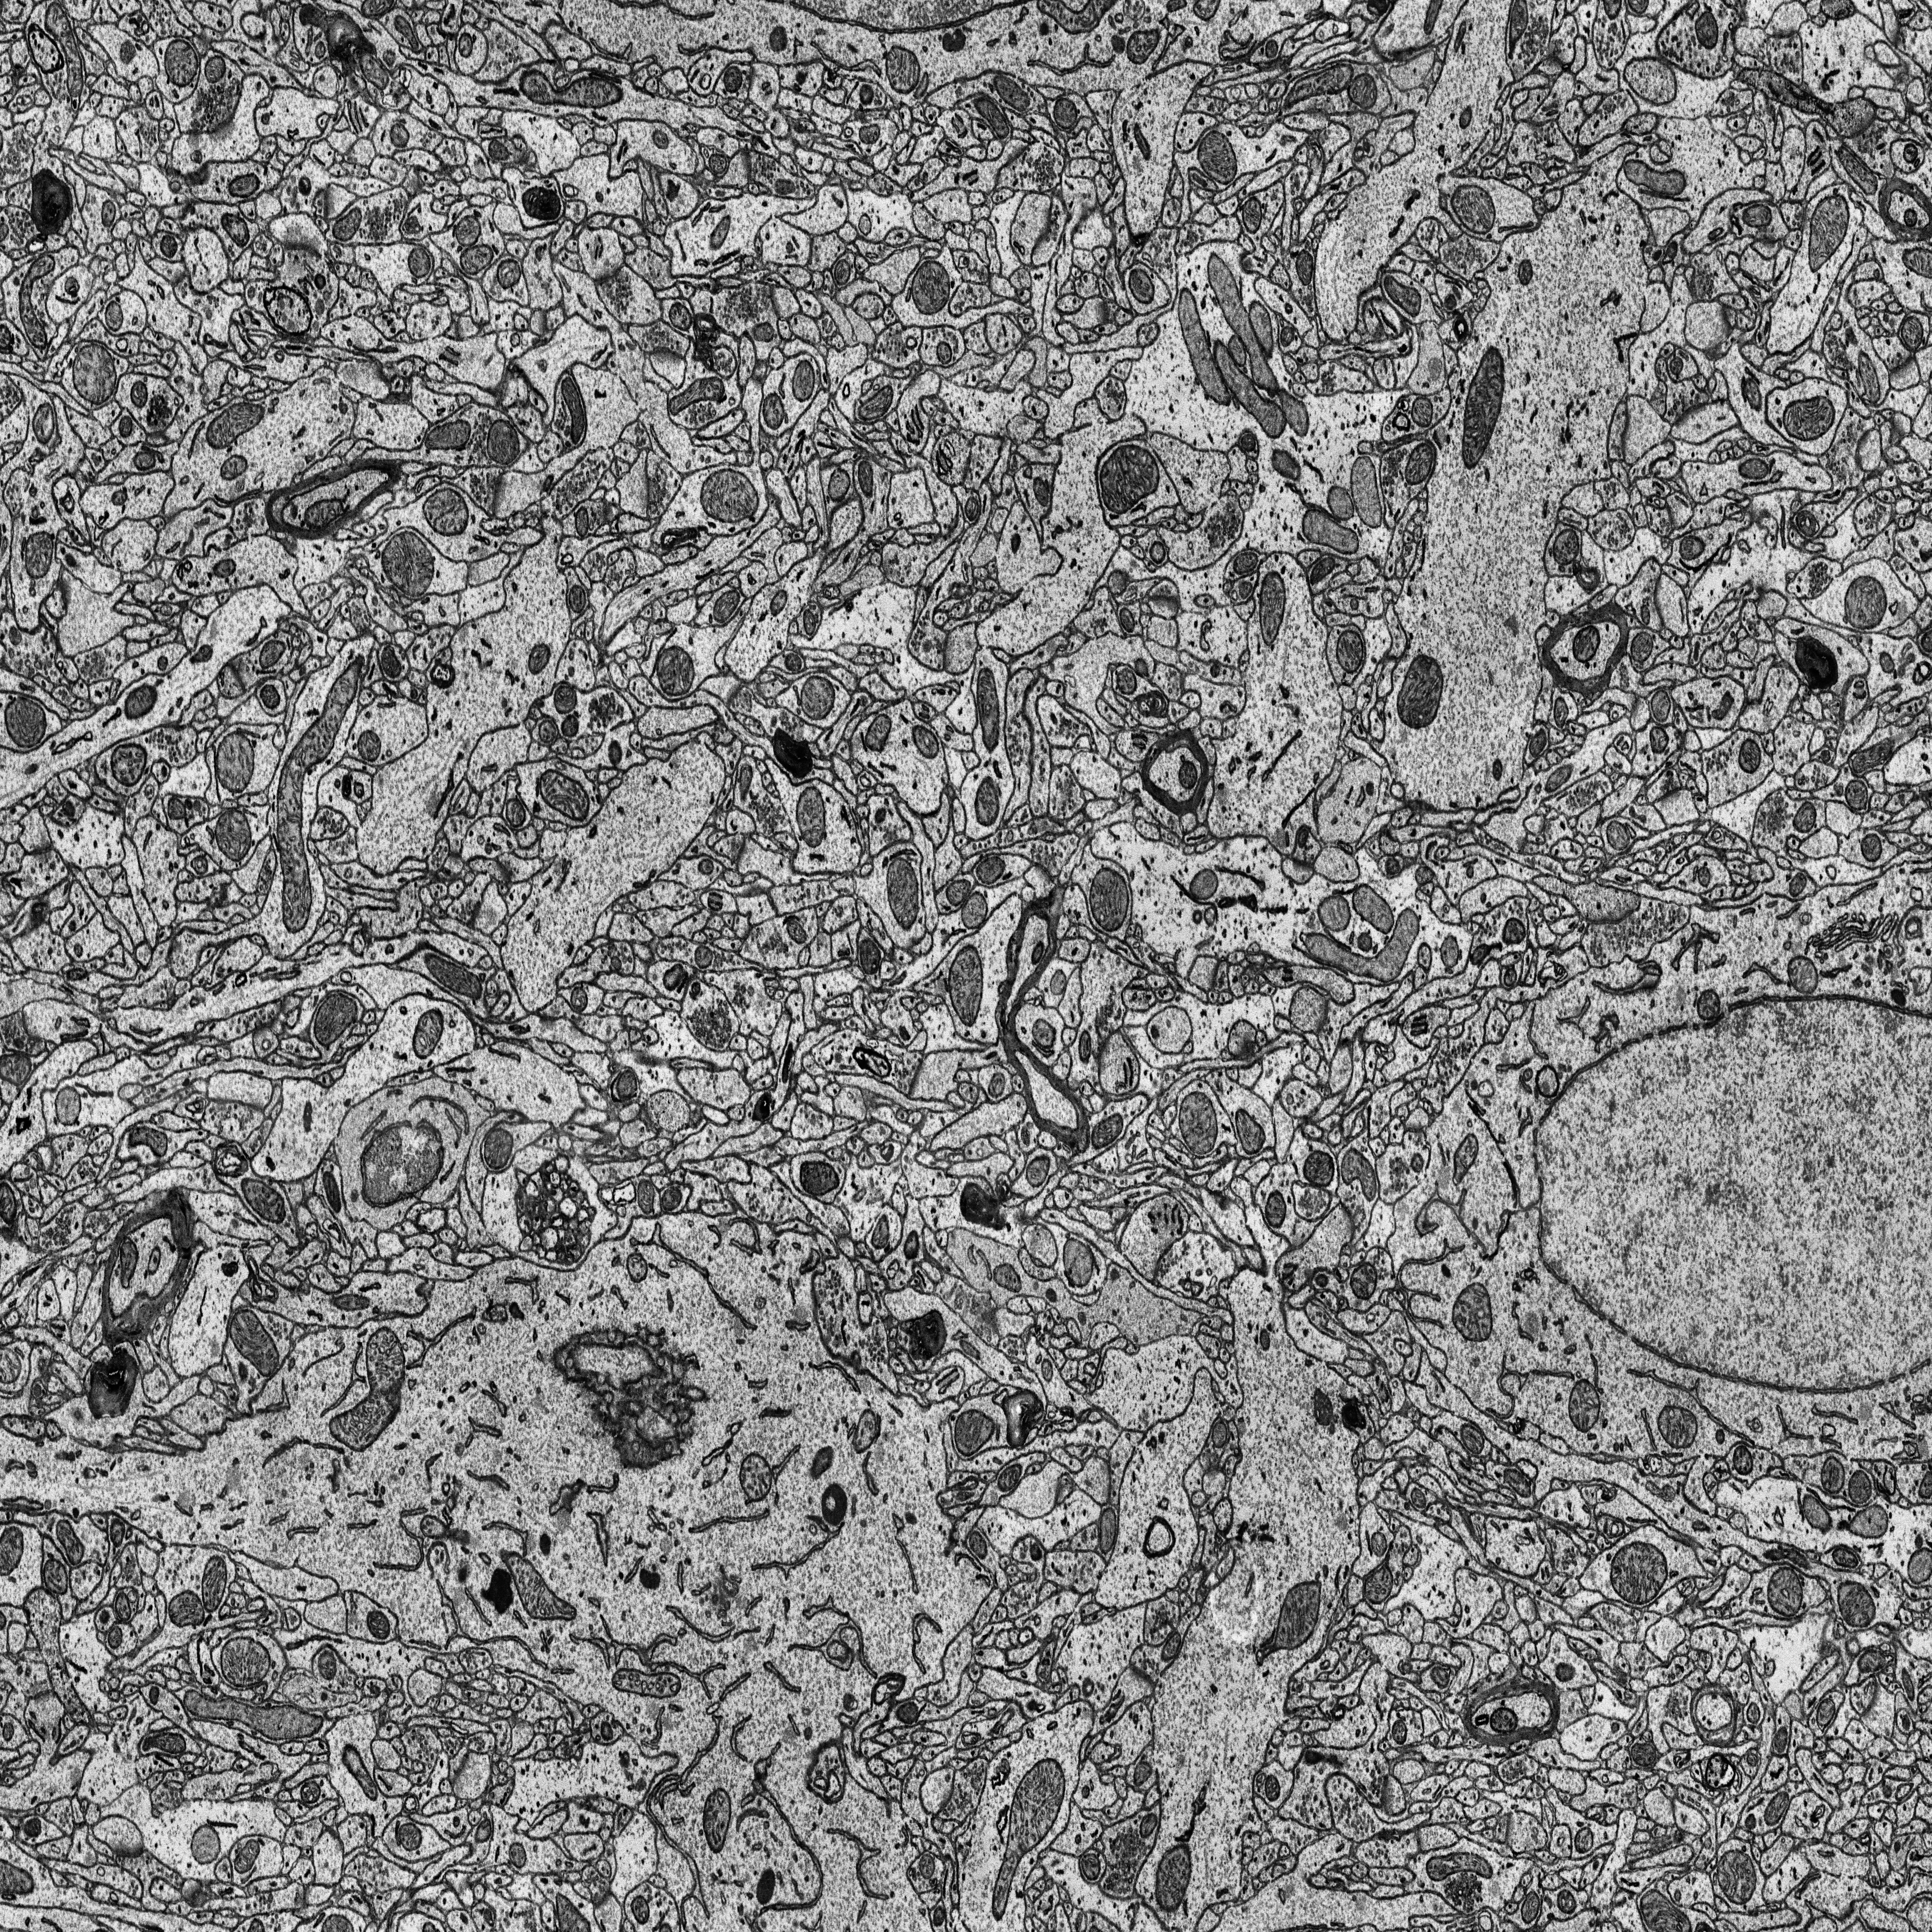
Electron microscopy slice of rat cortex tissue
Slice depth (z): 181
Mitochondria instances in slice: 389